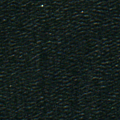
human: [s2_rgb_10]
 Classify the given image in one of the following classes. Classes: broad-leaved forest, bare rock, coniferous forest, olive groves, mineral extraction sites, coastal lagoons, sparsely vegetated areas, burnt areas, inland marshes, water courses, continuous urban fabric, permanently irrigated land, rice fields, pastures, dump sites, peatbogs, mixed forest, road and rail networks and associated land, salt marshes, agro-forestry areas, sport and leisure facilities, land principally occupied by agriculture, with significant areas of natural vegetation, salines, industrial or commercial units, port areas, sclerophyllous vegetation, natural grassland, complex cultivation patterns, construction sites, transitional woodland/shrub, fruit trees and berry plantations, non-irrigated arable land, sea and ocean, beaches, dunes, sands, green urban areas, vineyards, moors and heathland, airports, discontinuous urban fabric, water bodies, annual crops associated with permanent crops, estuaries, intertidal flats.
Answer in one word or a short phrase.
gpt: sea and ocean